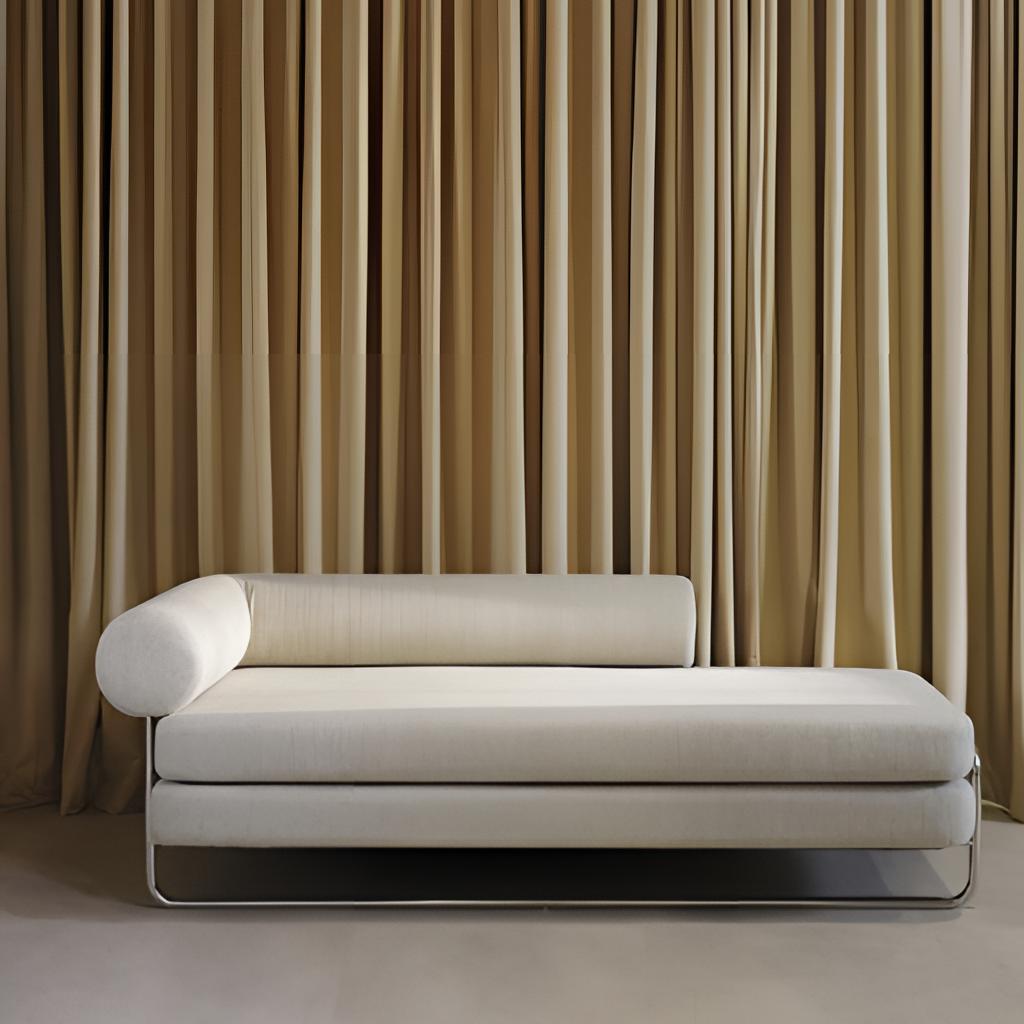
fabric sofa, living room, fabric wallpaper, with solid pattern, gray tile flooring, with solid pattern, minimalist